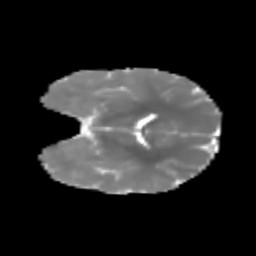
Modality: MD
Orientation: coronal
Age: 7
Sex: female
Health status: healthy